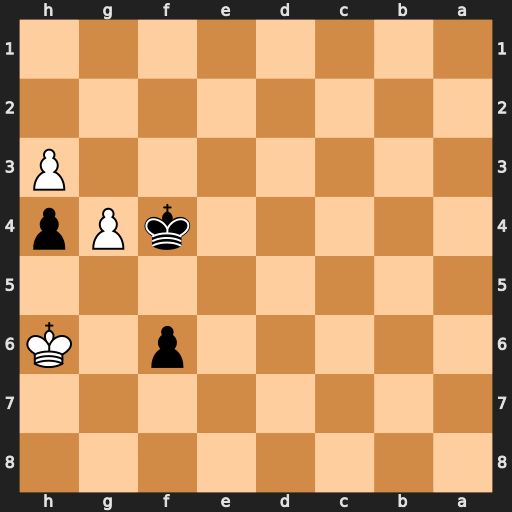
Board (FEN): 8/8/5p1K/8/5kPp/7P/8/8
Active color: b
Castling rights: -
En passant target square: -
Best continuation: Kg3 g5 fxg5 Kxg5 Kxh3 Kf4 Kg2